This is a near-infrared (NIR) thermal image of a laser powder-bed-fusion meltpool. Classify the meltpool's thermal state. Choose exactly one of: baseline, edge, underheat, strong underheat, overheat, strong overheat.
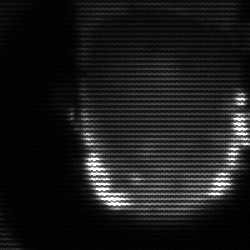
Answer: baseline